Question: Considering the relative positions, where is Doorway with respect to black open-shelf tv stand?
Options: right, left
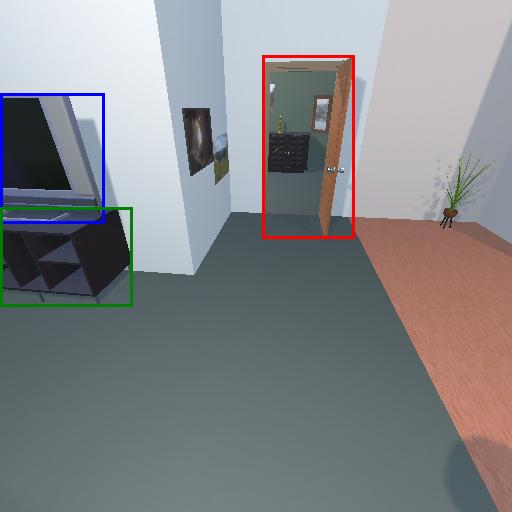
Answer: right